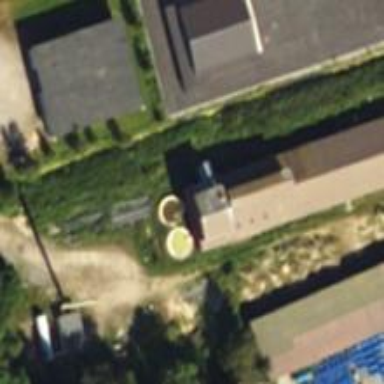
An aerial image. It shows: Silo.